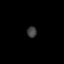
Tissue: lung
Cell type: Epithelial cells
Senescence score: 0.2277
Nuclear area (px): 100
Mean DAPI intensity: 64.21